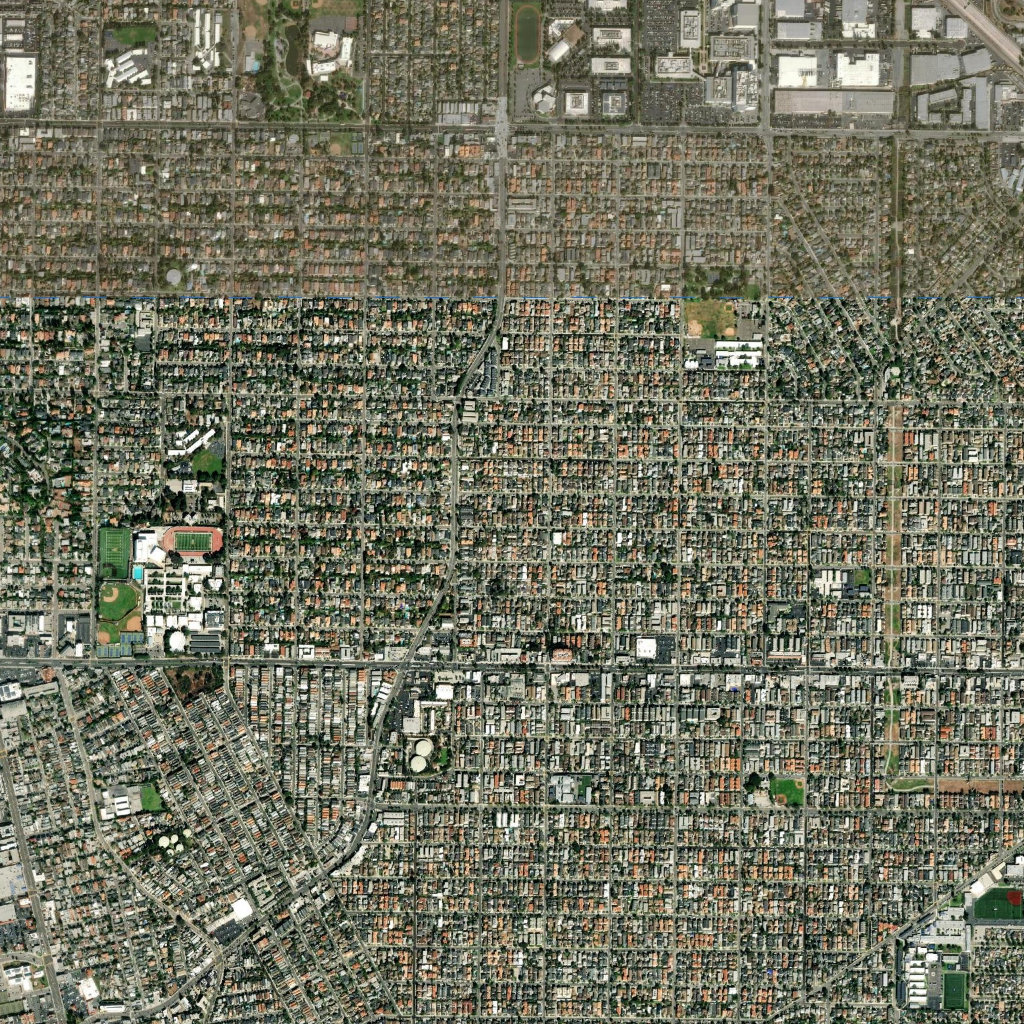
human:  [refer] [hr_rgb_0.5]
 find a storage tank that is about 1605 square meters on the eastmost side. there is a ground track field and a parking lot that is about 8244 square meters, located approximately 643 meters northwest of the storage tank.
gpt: <box>[[40, 72, 42, 73, 0]]</box>

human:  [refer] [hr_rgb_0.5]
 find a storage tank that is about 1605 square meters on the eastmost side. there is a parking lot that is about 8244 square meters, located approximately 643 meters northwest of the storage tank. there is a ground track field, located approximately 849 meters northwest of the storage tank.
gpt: <box>[[40, 72, 42, 73, 0]]</box>